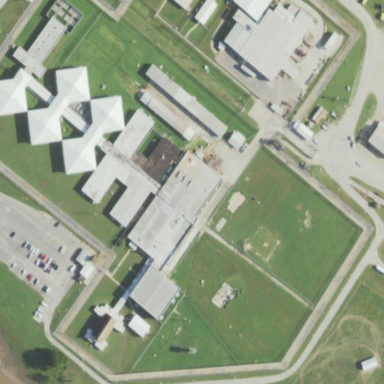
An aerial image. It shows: Prison surrounded by fence.